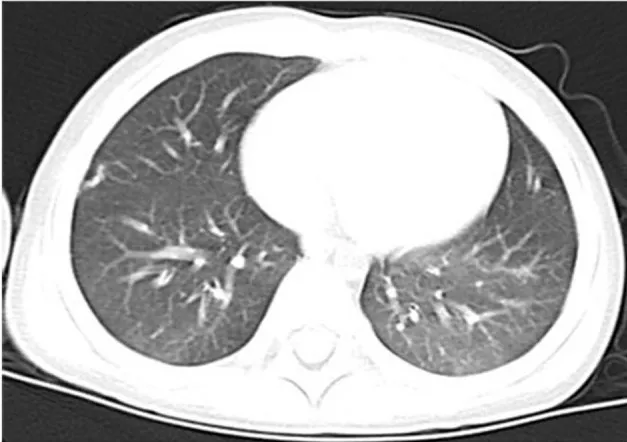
Chest CT showed significant improvement in both lungs on August 2018.
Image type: radiology (ct)